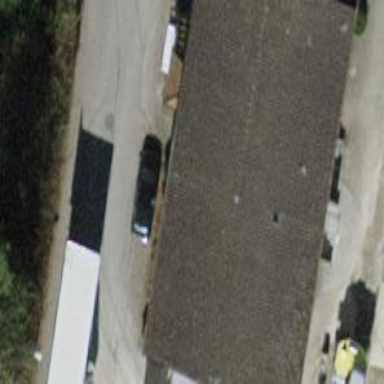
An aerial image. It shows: Commercial building.